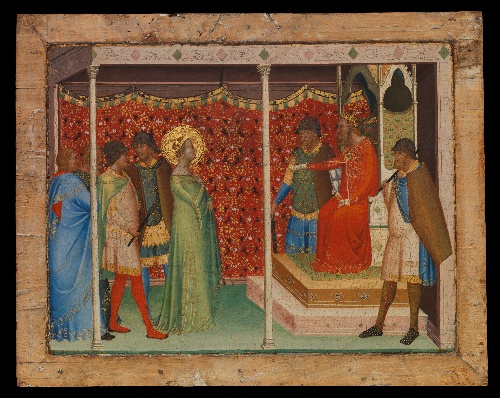
Title: Saint Reparata before the Emperor Decius
Artist: Bernardo Daddi
Artist bio: Italian, Florence (?) ca. 1290–1348 Florence
Date: ca. 1338–40
Object type: Painting, predella panel
Classification: Paintings
Medium: Tempera on wood
Dimensions: Overall 12 3/4 x 16 in. (32.4 x 40.6 cm); painted surface 10 1/2 x 13 7/8 in. (26.7 x 35.2 cm)
Department: European Paintings
Credit line: Maitland F. Griggs Collection, Bequest of Maitland F. Griggs, 1943
Accession year: 1943
Repository: Metropolitan Museum of Art, New York, NY
Tags: Men|Women|Saints|Interiors